Aerial crown-view tile of a tropical tree (Barro Colorado Island, Panama), acquired 20250512:
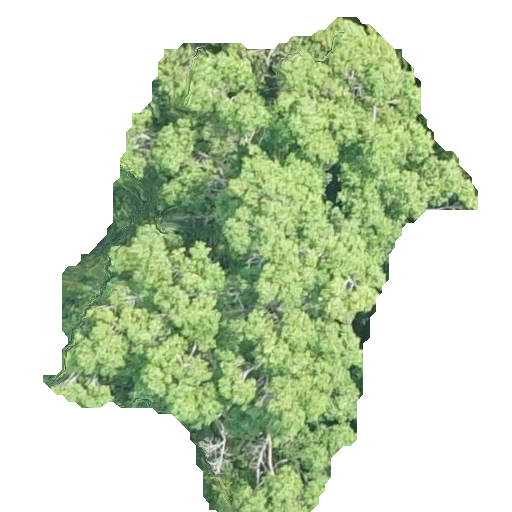
Species: Ocotea leptobotra
GBIF accepted scientific name: Ocotea leptobotra
Crown area: 184.923 m²